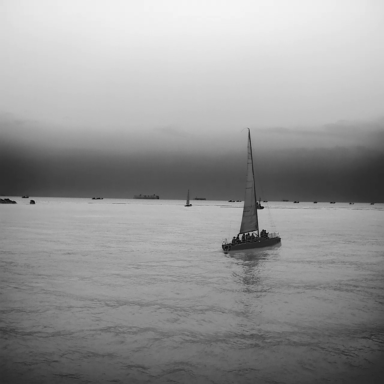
There are two sailboats in the infrared image.